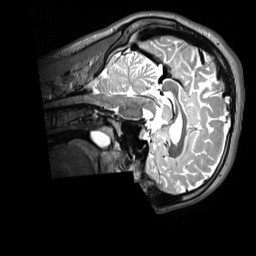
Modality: T2w
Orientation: sagittal
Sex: male
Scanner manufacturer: siemens
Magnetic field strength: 3 T
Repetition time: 3.2 s
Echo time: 0.409 s